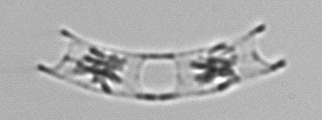
Label: Eucampia